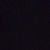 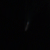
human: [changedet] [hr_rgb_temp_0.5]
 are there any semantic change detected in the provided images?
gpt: There is no difference.